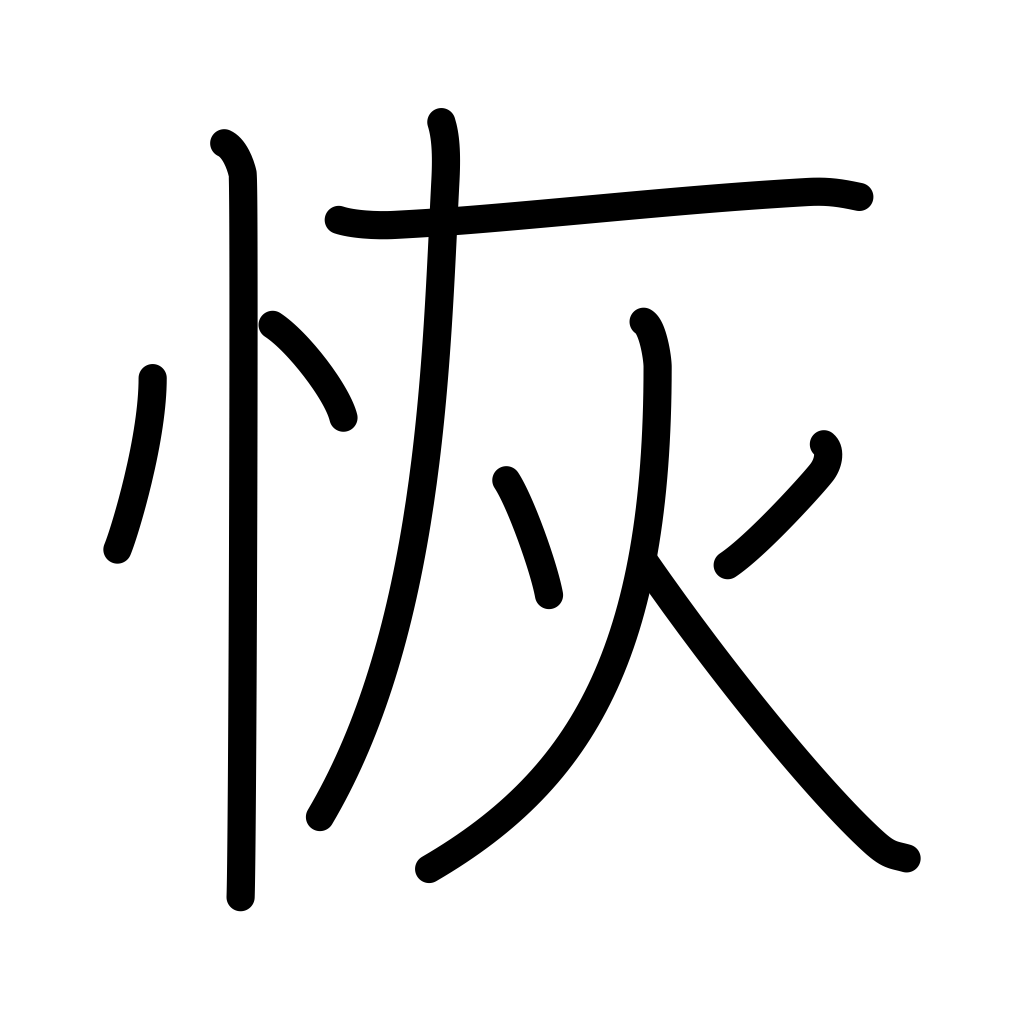
Meaning: wide, large, enlarge